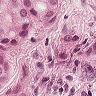
Metastatic tissue present: yes